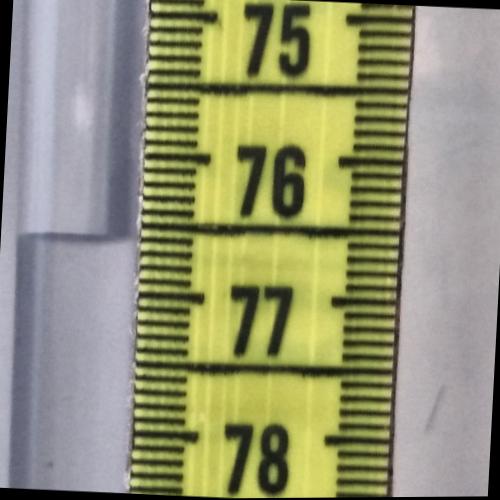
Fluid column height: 76.6 cm